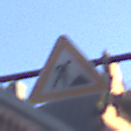
Verkehrszeichen: Arbeitsstelle
Umgebung: Outdoor, Urban
Tageszeit: SunriseSunset
Wetter: Clear
Licht: Natural
Jahreszeit: NotSpecified
Kontrast: MediumContrast